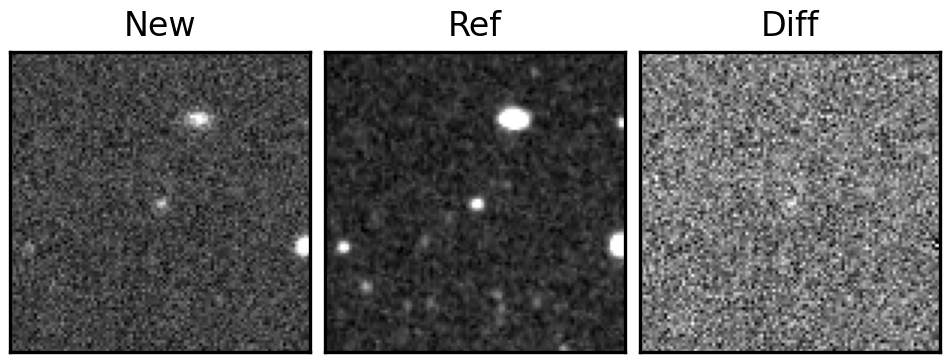
Label: real